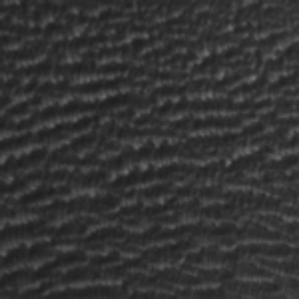
Label: frost